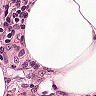
Metastatic tissue present: no